Question: I have seen several sites where these 'social share buttons' looks perfectly horizontal aligned. Take in account that many of these buttons are iframes.
Here is my current painful situation:

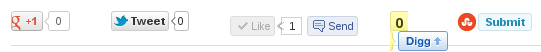
Answer: Change the 'margin-top' on your iframes (or a 'div' element above it) to negative values to have them line up. Use trial-and-error once you identify the correct elemtn until you get it right, for example using the following HTML:
'''
<div id="twitter">
<iframe/>
</div>
<div id="facebook">
<iframe/>
</div>
<div id="digg">
<iframe/>
</div>
'''
The CSS would look something like this:
'''
div#facebook
{
margin-top:-5px;
}
div#digg
{
margin-top:-10px;
}
'''